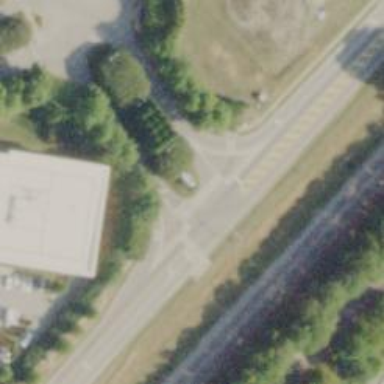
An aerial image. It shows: Asphalt road with primary link designation.